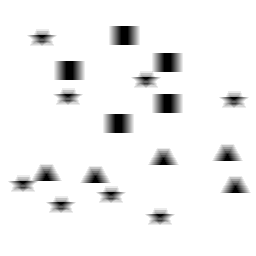
Squares: 5
Triangles: 5
Stars: 8
Total shapes: 18